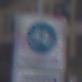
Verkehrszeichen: BeginnFahrradstrasse
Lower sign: MehrspurigeFahrzeugeFrei5
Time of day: MorningAfternoon
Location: Outdoor (Urban)
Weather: PartlyCloudy
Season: NotSpecified
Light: Natural